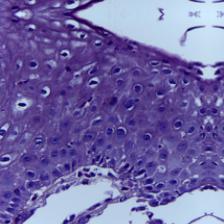
Diagnosis: OSCC